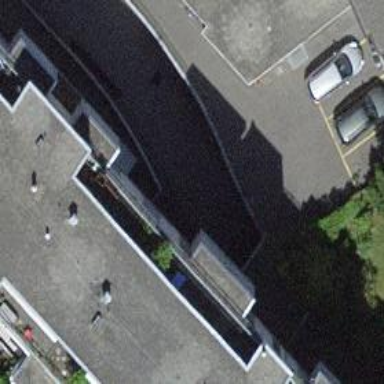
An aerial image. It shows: Parking entrance.